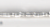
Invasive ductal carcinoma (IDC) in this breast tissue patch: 0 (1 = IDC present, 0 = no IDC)